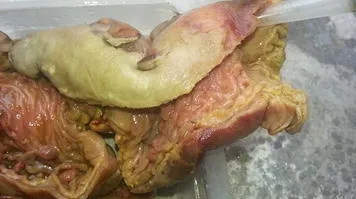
Colectomy specimen demonstrating no polyp in the distal sigmoid colon and rectum.
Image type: medical_photograph (other_medical_photograph)